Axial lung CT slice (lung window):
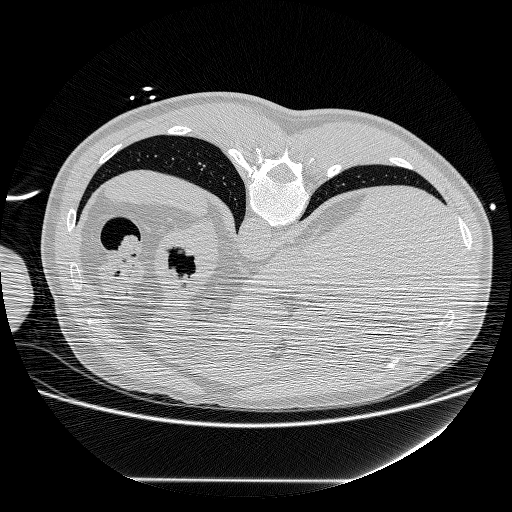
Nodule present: no